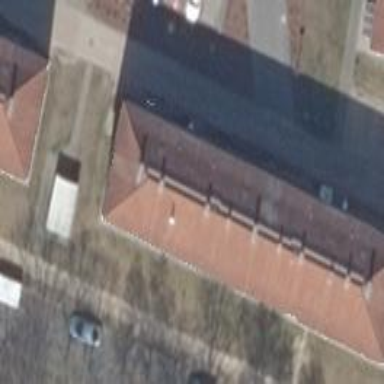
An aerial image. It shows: Hipped-roof building with apartments.